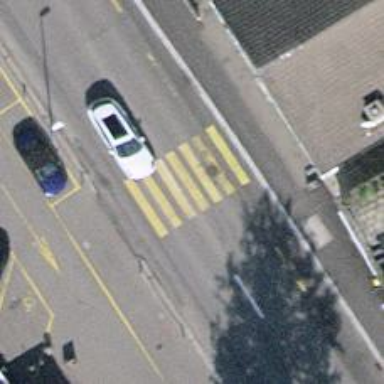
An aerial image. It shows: Zebra crossing on the road.